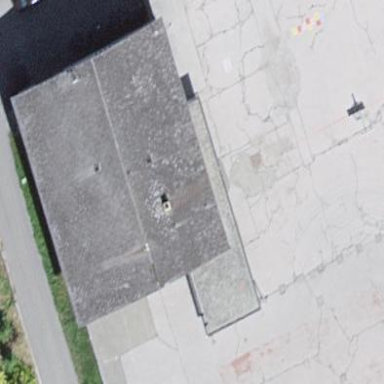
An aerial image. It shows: School building.